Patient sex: F
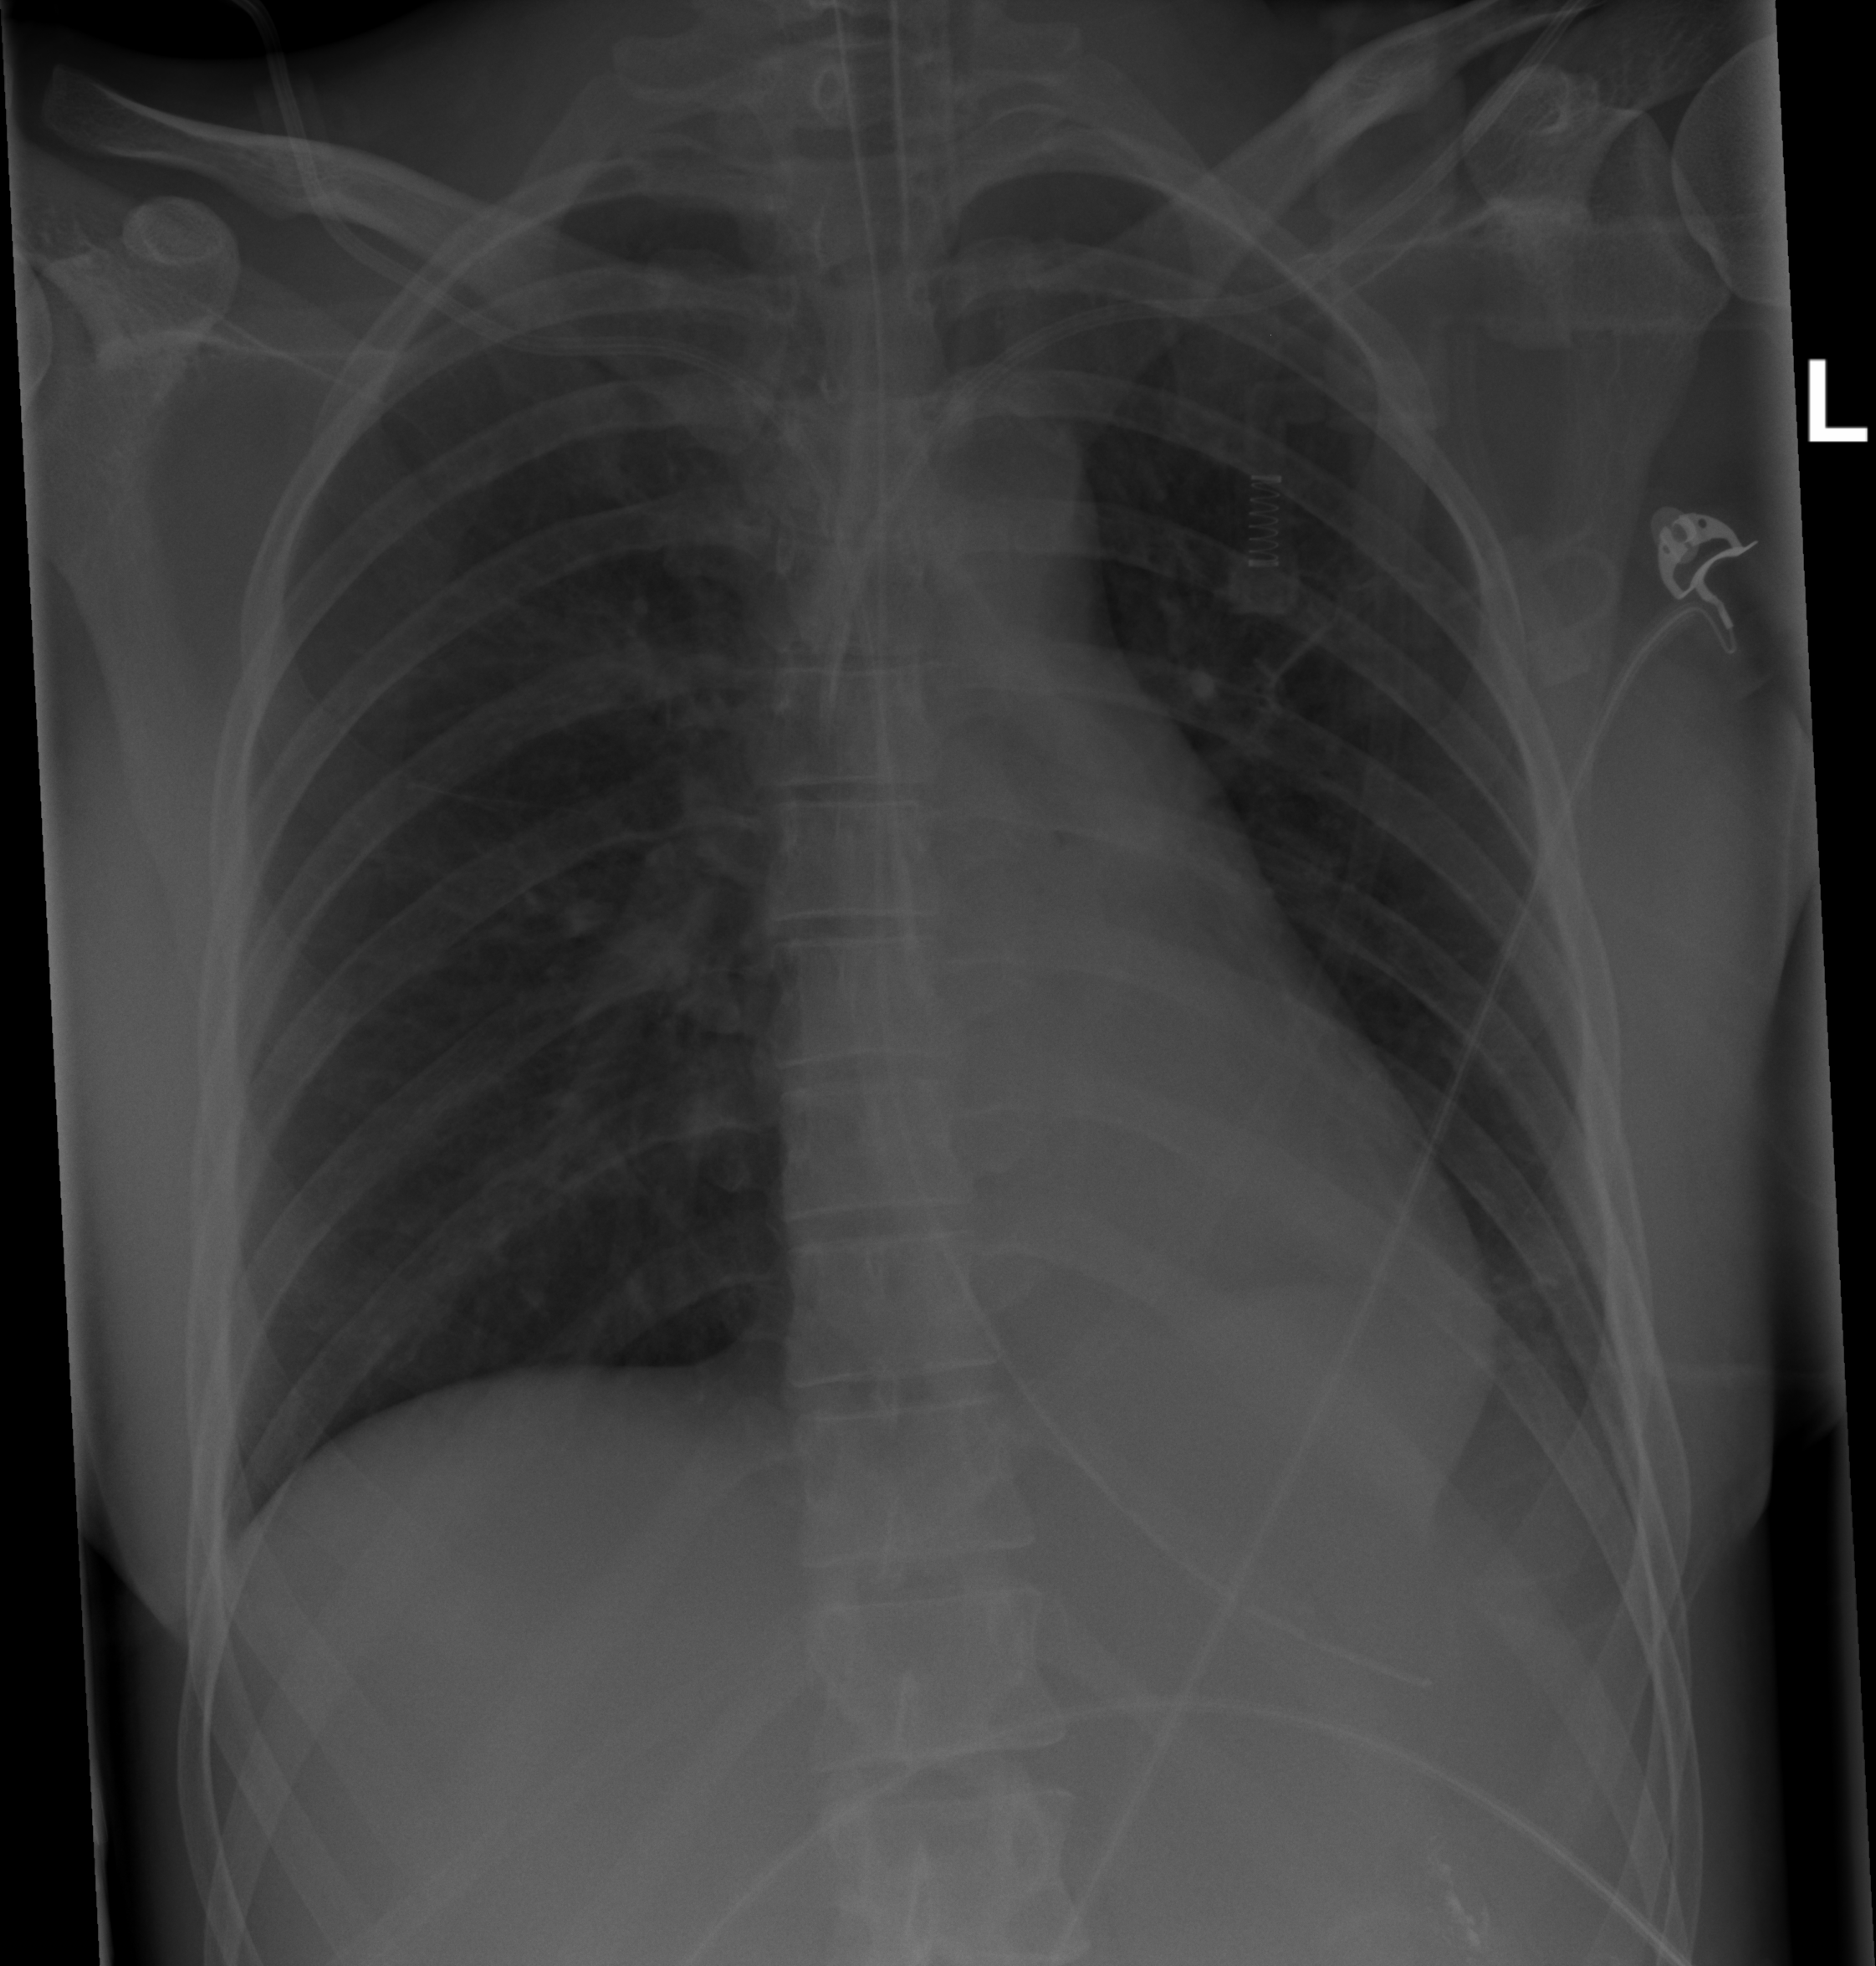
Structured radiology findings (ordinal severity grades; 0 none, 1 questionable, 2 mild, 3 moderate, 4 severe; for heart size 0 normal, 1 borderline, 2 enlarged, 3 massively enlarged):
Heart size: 0
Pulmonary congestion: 0
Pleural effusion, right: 0
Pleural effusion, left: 1
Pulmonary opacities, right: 0
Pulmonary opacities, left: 0
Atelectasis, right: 0
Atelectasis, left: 2